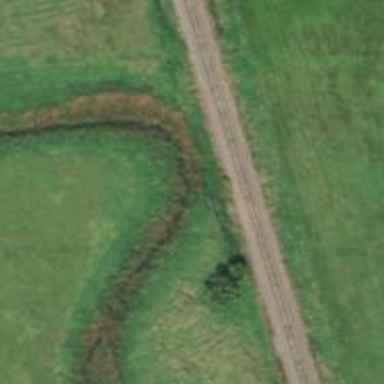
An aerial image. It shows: Railway track.